Question: I'm relatively new to R and am trying to find out how to convert specific colums which contain dates in a large dataframe I imported from SPSS. 241 out of 604 variables are dates, which R displays as seconds from 1582-10-14. I succesfully transformed one such column using the as.Date function
'''
dataframe$column.date <- as.Date(dataframe$column.date / 86400, origin = "1582-10-14")
'''
How would I go about applying this function to these specific 241 / 604 colums in my dataframe without having to write out 240 additional lines of code?

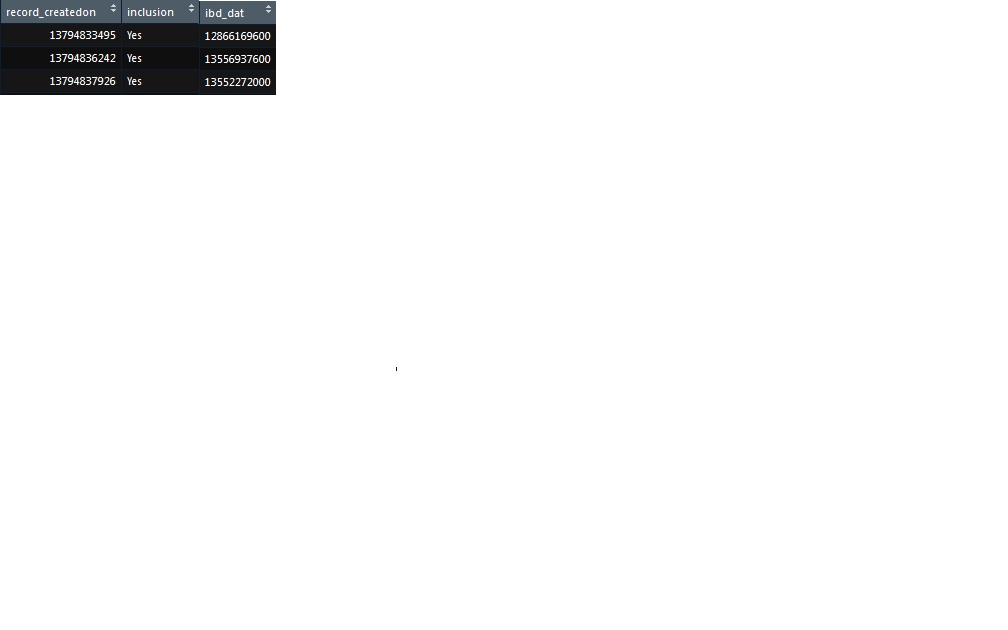
Answer: Lets assume that this is the sample of the data.frame that you have.
'''
record_createdon<-c(<PHONE>,<PHONE>,<PHONE>)
inclusion<-c('Yes,','Yes','Yes')
ibd_dat<-c(<PHONE>,<PHONE>,<PHONE>)
df<-data.frame(record_createdon,inclusion,ibd_dat)
'''
According to what you have done-creating a vector with the names of columns containing the date. Lets call this 'date_vec'
'date_vec<-c('record_createdon','ibd_dat')'
you can use the lapply function in base R to convert the columns with dates without having to write a conversion for each column with a data using the following
'''
df[date_vec]<-lapply(df[date_vec],function(x) as.Date(x/86400, origin = "1582-10-14"))
record_createdon inclusion ibd_dat
1 2019-12-04 Yes, 1990-07-01
2 2019-12-04 Yes 2012-05-21
3 2019-12-04 Yes 2012-03-28
'''